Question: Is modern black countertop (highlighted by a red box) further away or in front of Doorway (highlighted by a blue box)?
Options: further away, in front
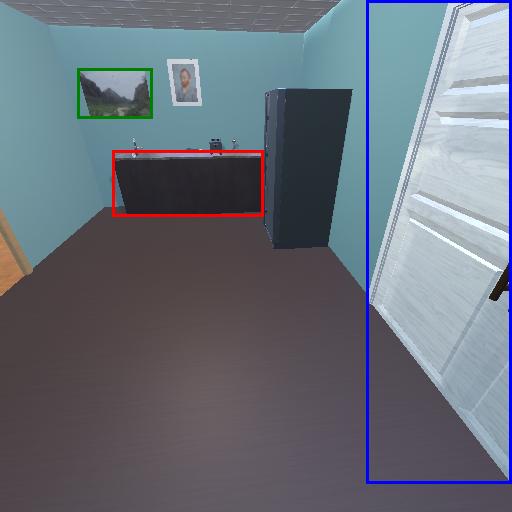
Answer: further away